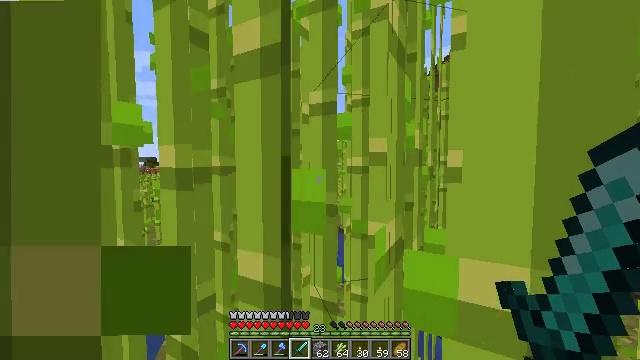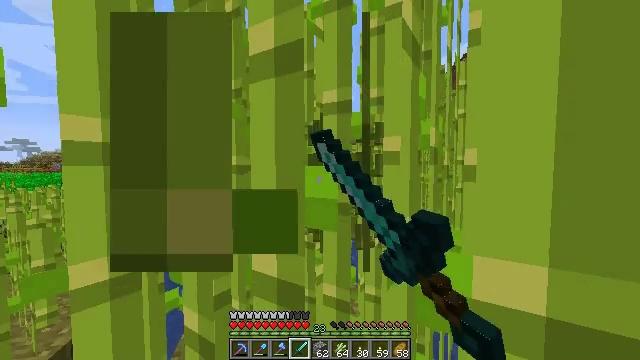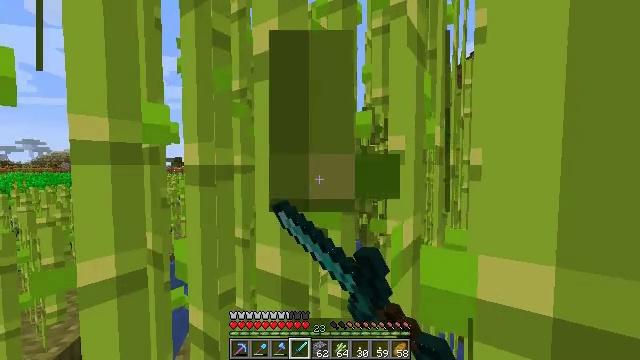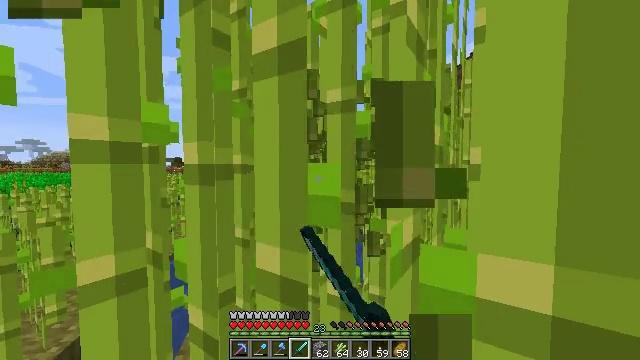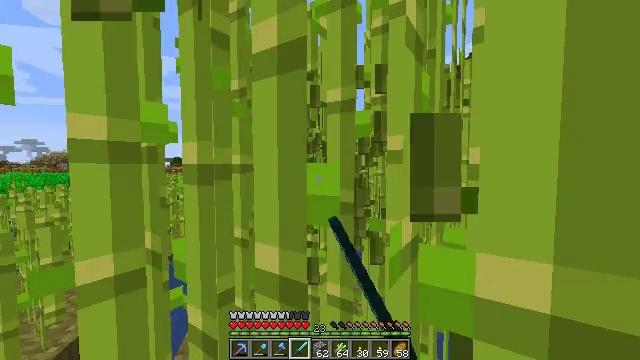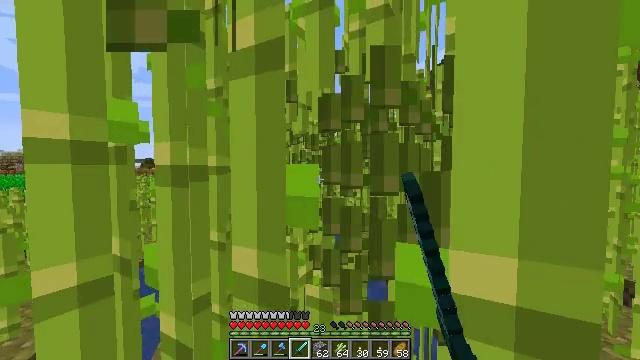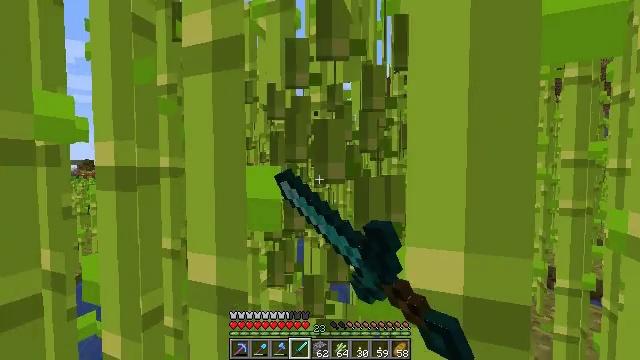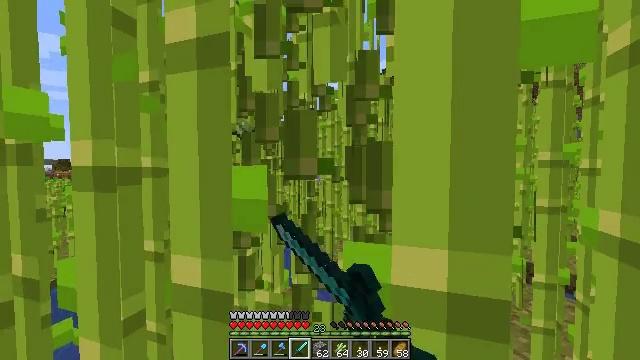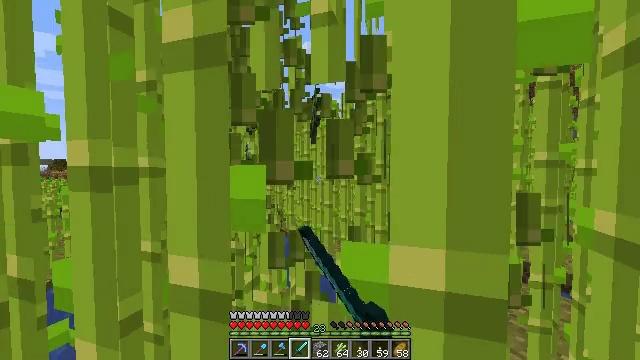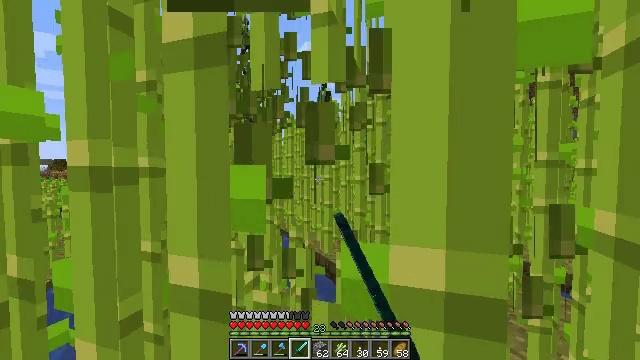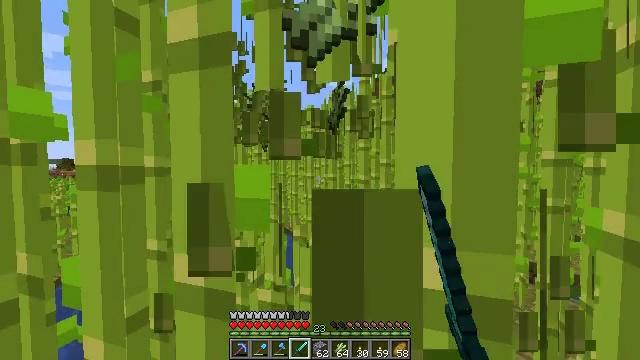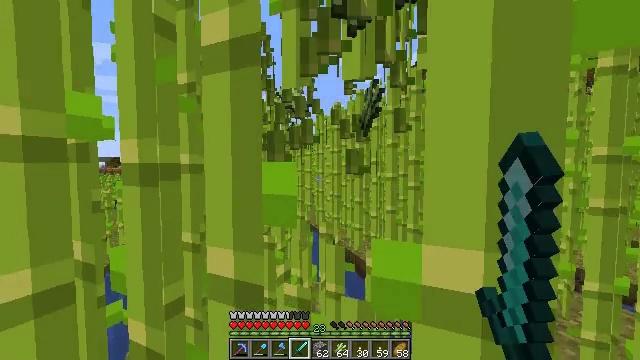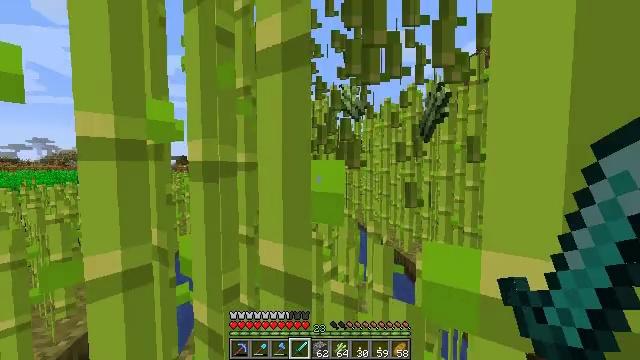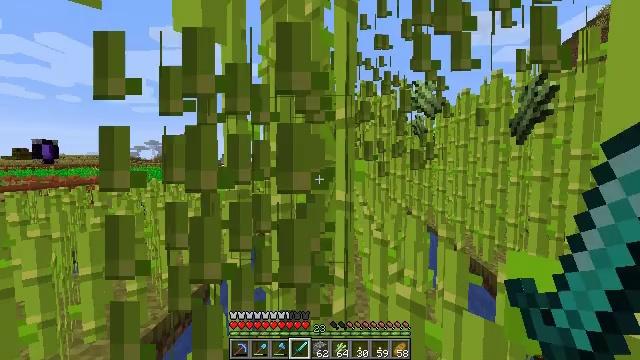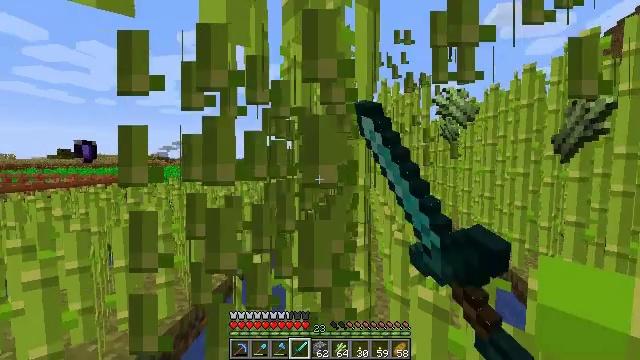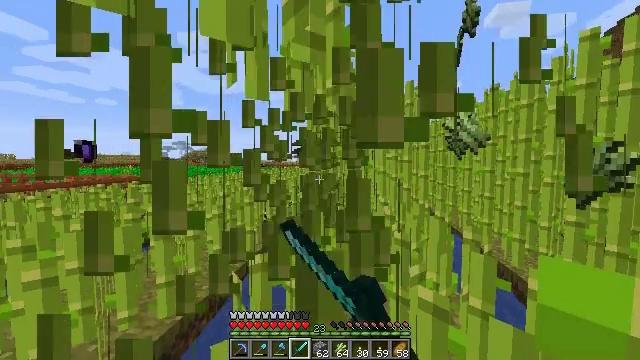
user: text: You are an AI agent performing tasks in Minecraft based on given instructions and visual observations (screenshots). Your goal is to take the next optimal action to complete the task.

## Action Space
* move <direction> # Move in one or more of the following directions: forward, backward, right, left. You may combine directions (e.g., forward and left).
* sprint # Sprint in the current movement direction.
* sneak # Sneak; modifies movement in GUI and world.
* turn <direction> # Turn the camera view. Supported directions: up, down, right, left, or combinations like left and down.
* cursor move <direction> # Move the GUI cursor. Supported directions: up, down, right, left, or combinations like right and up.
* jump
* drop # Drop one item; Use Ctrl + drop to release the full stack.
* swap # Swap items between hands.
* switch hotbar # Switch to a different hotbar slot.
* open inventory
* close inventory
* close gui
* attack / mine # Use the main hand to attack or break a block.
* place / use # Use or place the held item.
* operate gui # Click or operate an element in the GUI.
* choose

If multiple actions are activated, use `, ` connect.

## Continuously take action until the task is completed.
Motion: motion action
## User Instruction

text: Break the sugar cane.
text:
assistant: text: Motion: turn left, attack / mine
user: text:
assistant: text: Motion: turn left, attack / mine
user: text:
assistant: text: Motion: attack / mine
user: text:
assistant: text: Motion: attack / mine
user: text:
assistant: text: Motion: turn right, attack / mine
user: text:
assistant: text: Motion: turn right, attack / mine
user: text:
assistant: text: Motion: turn right, attack / mine
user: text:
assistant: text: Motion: attack / mine
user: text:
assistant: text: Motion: attack / mine
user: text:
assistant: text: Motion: attack / mine
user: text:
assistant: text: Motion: turn left, attack / mine
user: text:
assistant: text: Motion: turn left, attack / mine
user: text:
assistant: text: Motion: turn left, attack / mine
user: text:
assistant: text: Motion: turn left, attack / mine
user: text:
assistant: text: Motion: attack / mine
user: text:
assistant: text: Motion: turn right, attack / mine
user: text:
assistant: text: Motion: turn right and up, attack / mine
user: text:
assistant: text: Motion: turn right, attack / mine
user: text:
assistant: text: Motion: move forward, turn right, attack / mine
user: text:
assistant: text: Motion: move forward, attack / mine
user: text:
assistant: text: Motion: move forward, attack / mine
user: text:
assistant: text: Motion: move forward, turn left, attack / mine
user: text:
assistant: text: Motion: move forward, turn left, attack / mine
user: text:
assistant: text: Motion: move forward, turn left, attack / mine
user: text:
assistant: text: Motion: move forward, turn left, attack / mine
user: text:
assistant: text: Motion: move forward, turn left, attack / mine
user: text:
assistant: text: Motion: move forward, turn left, attack / mine
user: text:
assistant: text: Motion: move forward, attack / mine
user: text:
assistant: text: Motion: move forward, attack / mine
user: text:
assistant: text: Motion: move forward, turn right, attack / mine